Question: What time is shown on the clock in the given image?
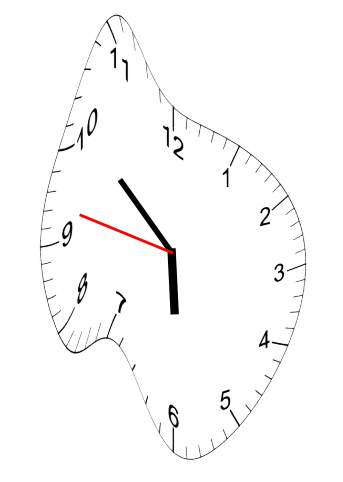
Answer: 05:51:47